Question: I want to move my header locations from the top(columns) and the left(rows) to the right(rows) and bottom(columns). I can only find information for aliments for the content within the headers, not the alignment of the headers themselves.
see photo below for example of this...

I know it might be tricky to then add items accordingly to the datagridview, but my data needs to be organized this way as opposed to headers on the top and left. (if using a datagridview is too hard, is there another object i can use?)
As always, THANKS!
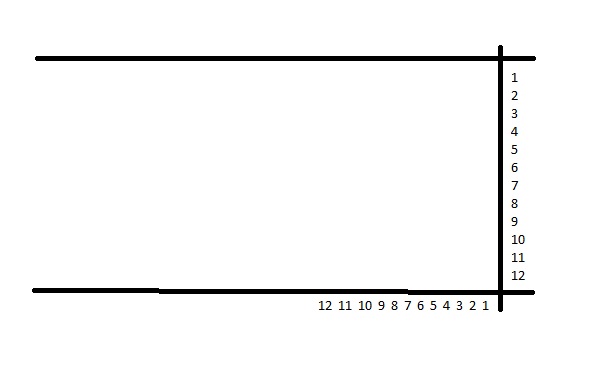
Answer: Afaik, this is not possible in Winforms. I don't know how it is in WPF and I don't know any other out-of-the-box solutions.
My proposal:
You could cheat by adding a DGV on the right and one on the bottom. They only contain the headers. Then you need to 'connect' the scrolling events of the DGVs.
You got an idea what I'm meaning?
Not the nicest solution and for sure a bit tricky, but probably the only one.